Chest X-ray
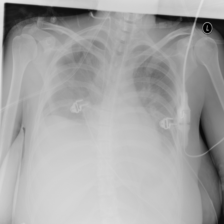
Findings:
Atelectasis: negative
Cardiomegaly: negative
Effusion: negative
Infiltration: negative
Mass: negative
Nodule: negative
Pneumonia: negative
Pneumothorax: negative
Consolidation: negative
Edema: negative
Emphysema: negative
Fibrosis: negative
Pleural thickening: negative
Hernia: negative